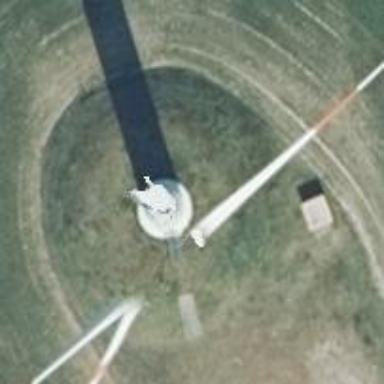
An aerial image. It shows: Wind-powered generator.